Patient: sex F, age 59
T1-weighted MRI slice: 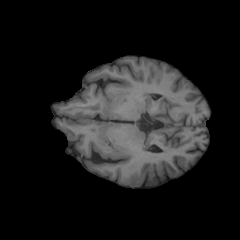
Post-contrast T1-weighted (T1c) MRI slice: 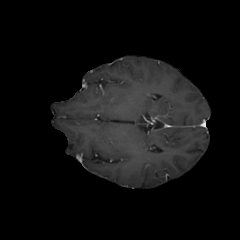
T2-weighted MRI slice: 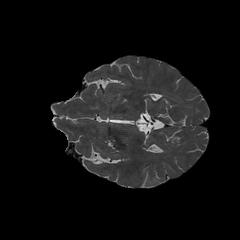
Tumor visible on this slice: no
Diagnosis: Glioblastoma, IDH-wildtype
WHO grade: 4